Interaction volume radius: 5 \u00c5
Interaction volume height: 15 \u00c5
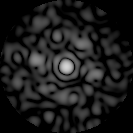
Disorder parameter: 0.782